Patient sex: M
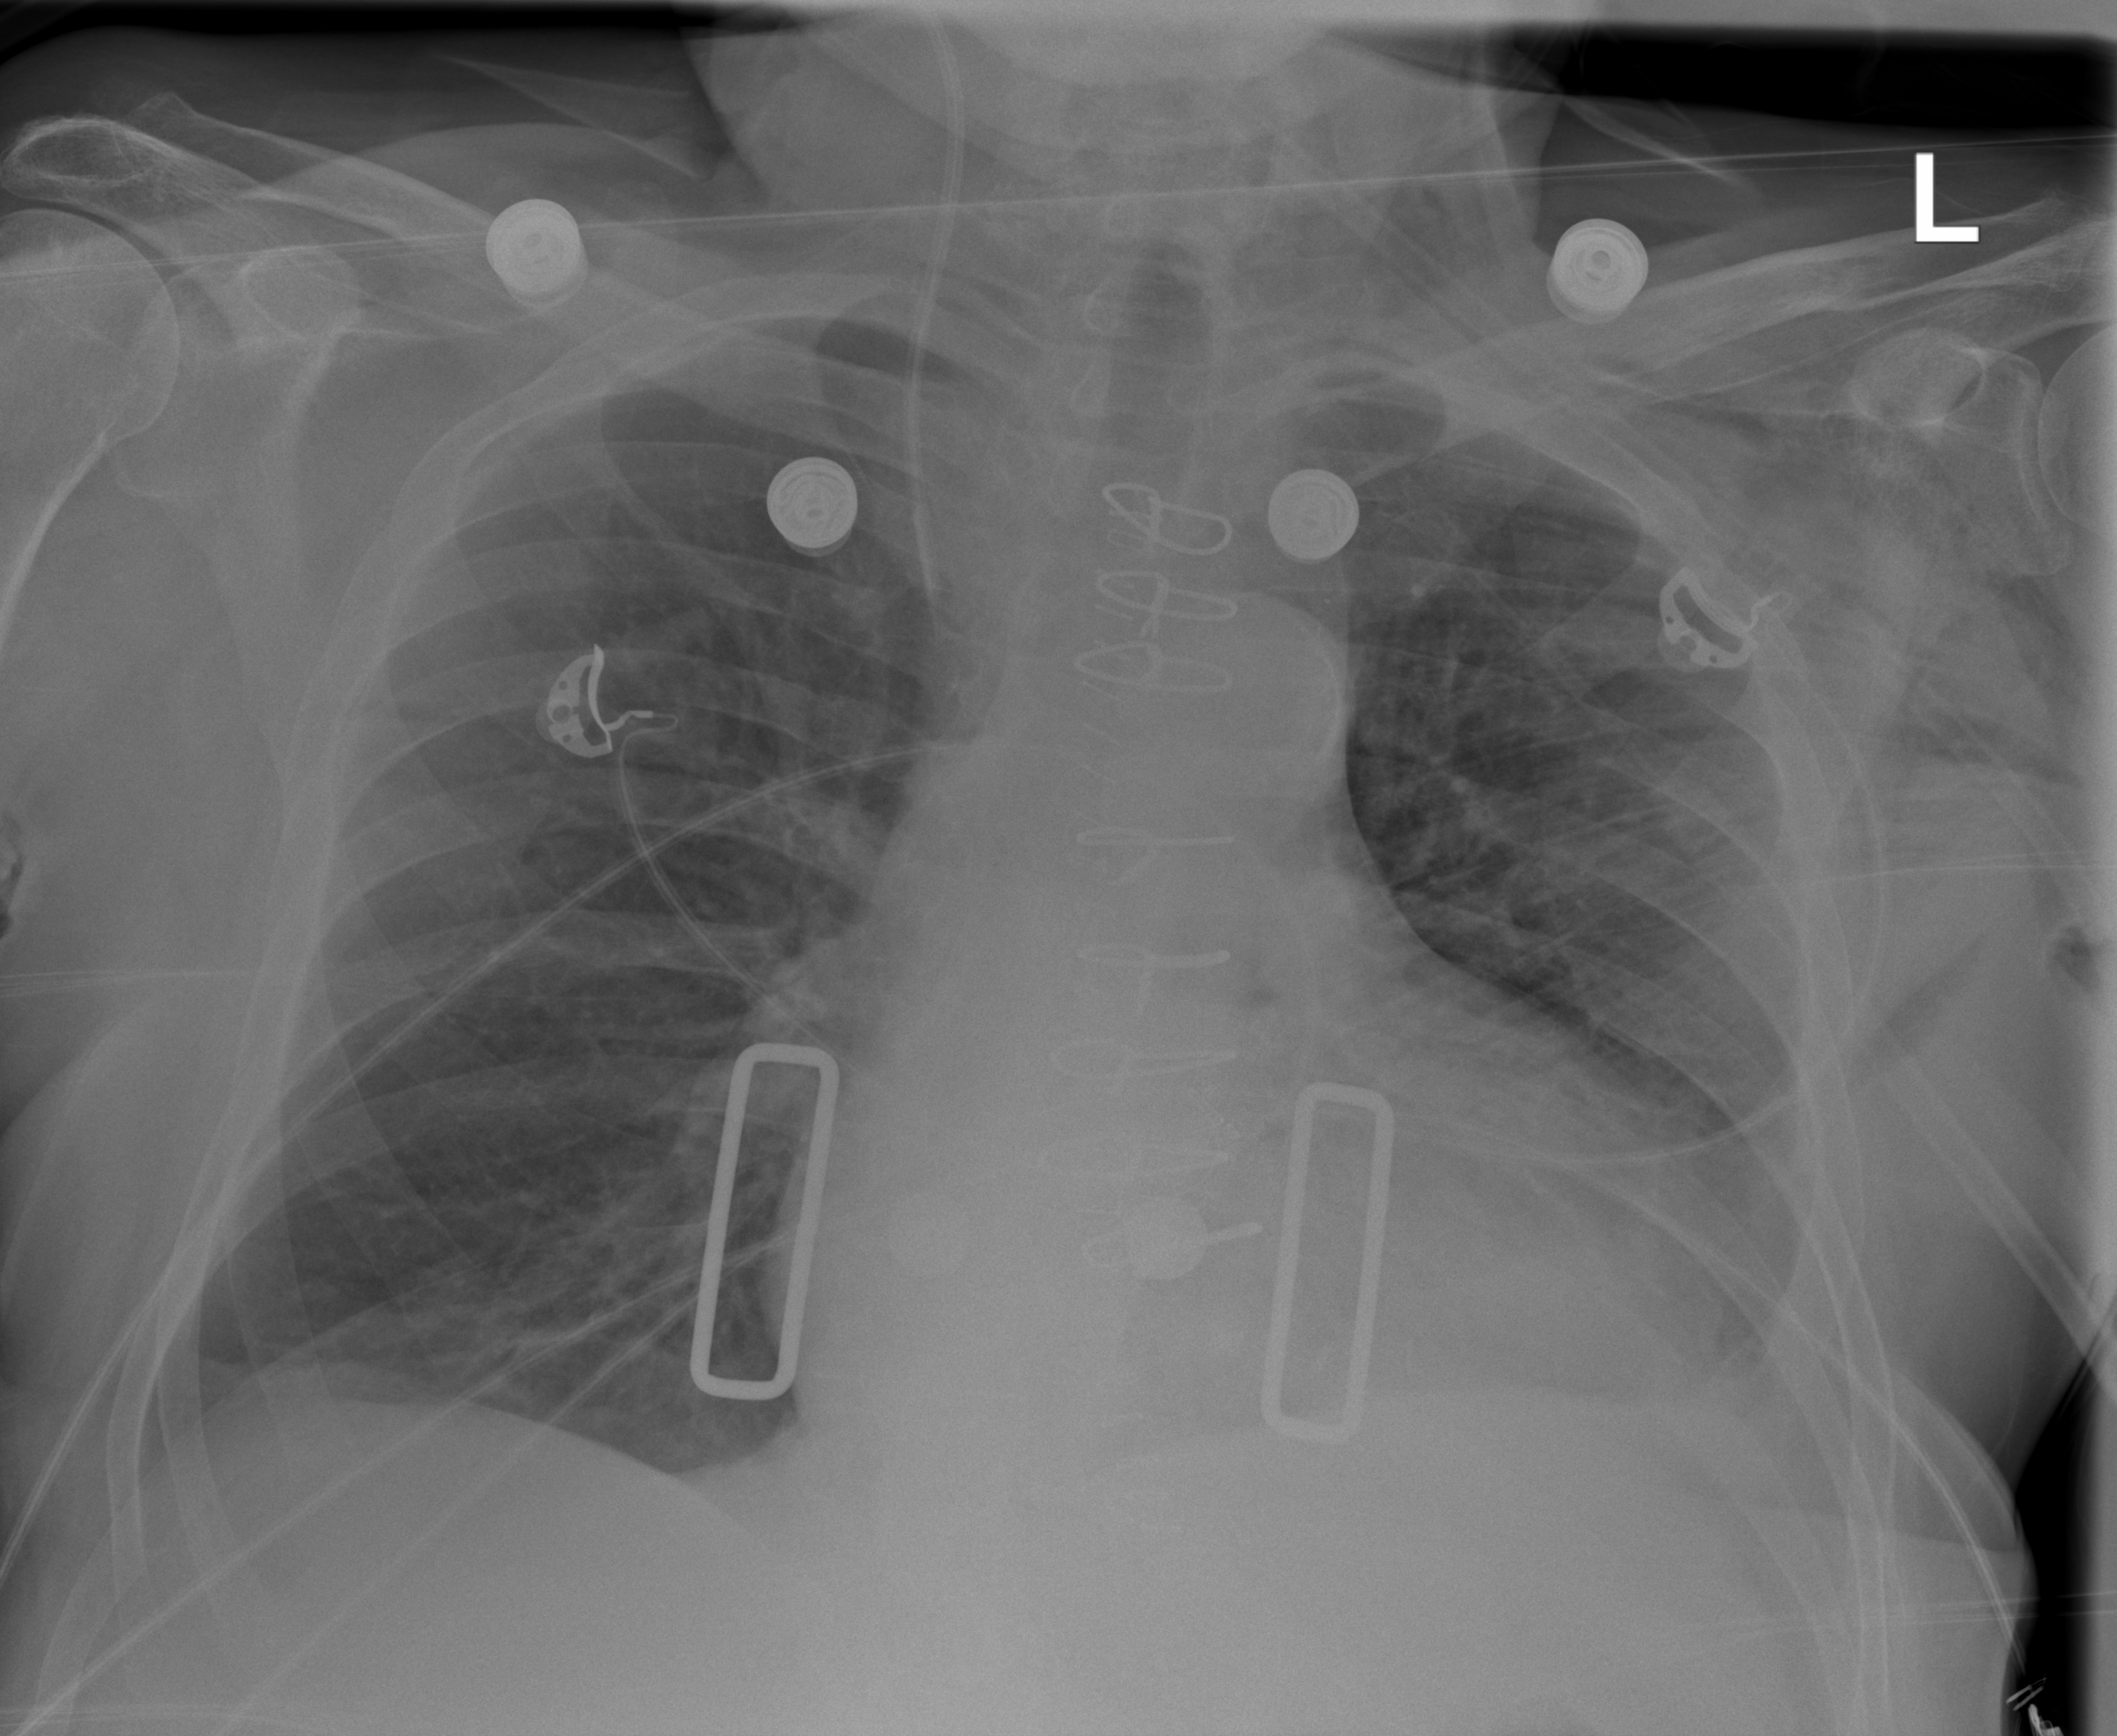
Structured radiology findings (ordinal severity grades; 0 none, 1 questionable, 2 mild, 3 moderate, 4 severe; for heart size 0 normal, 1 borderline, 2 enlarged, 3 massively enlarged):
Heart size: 2
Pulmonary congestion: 0
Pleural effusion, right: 0
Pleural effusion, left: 2
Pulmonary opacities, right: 2
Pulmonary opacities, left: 2
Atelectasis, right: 2
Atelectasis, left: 2